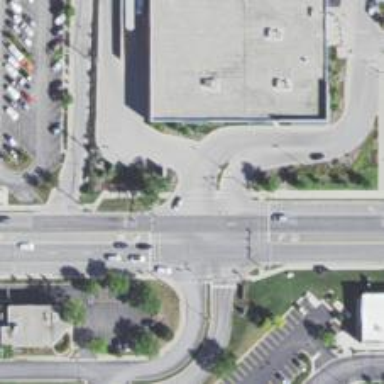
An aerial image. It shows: Footway with crossing lines.